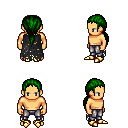
a pixel art fantasy rpg character, male body template, human, tanned skin, black tattered cape, metal pants, green ponytail hairstyle, gold boots, four views (front, back, left, right), 2x2 character sprite sheet, small pixel art, hard edges, no anti-aliasing